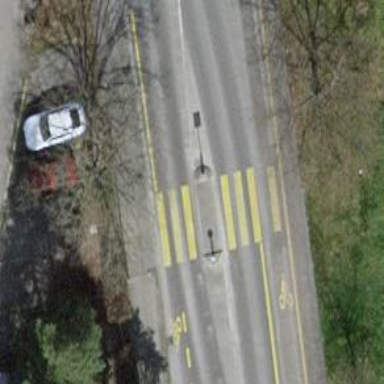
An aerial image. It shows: Marked crossing with pedestrian island.